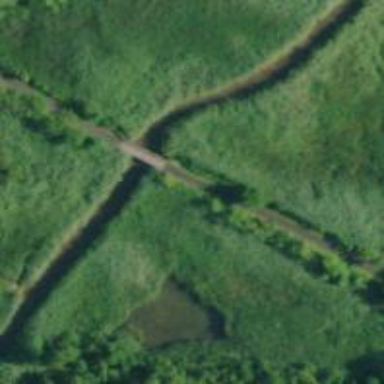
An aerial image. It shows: Cycleway passing over abandoned railway bridge.